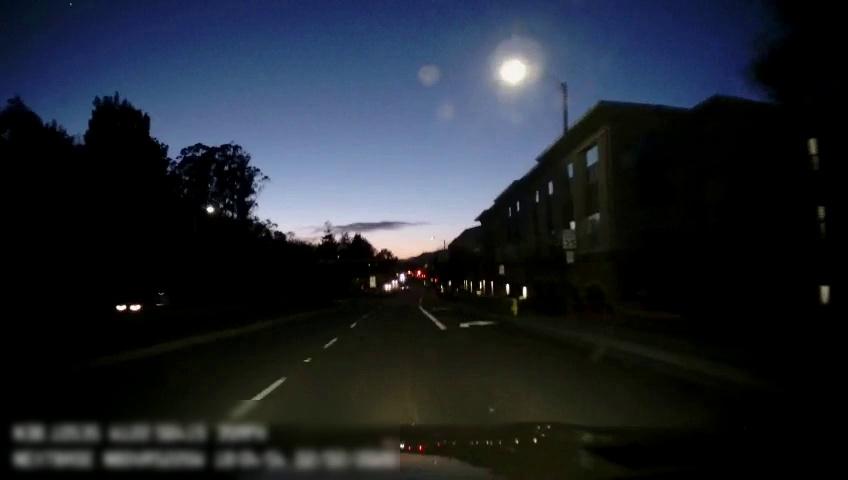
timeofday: Dusk/Dawn/Twilight
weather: Other
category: Drivable Space
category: Drivable Space
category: Vehicles | Car
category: Lanes | Alternate Lane
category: Lanes | Alternate Lane
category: Traffic | Signs
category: Traffic | Signs
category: Traffic | Signs